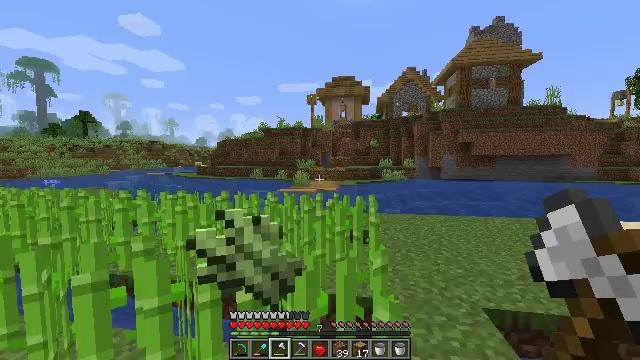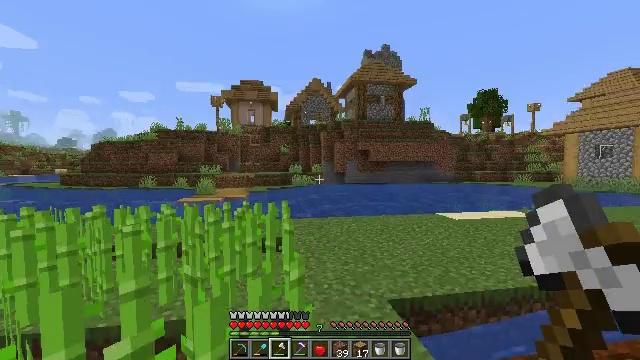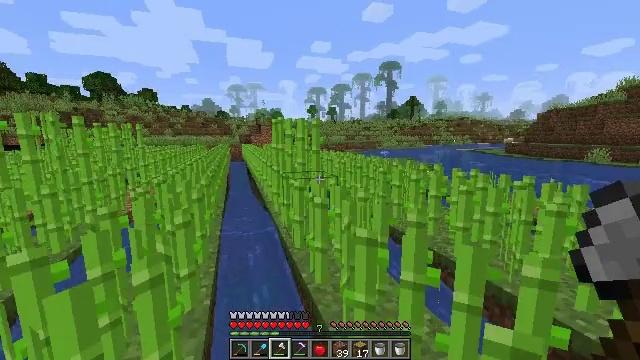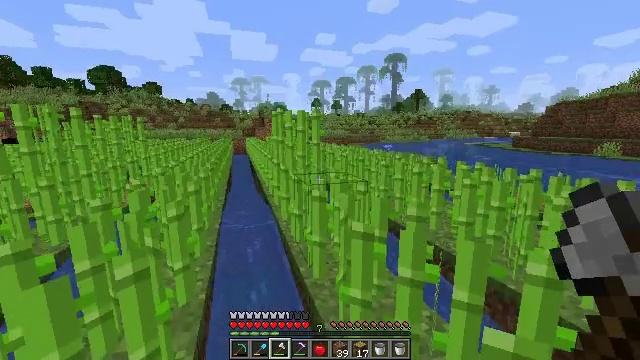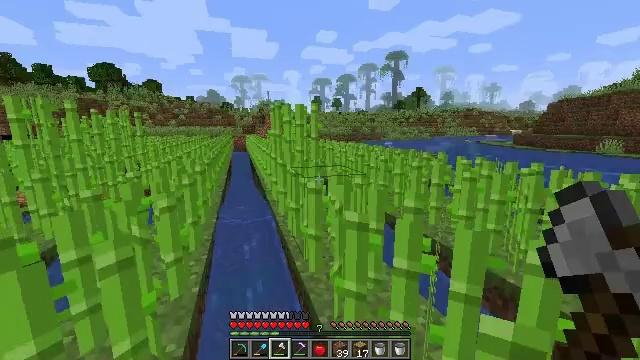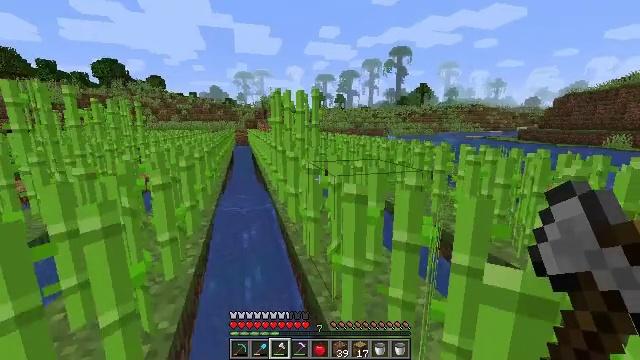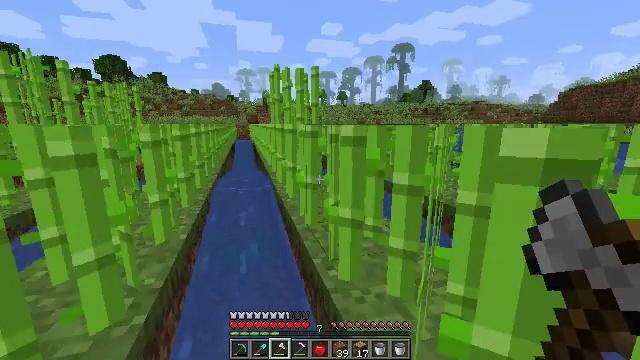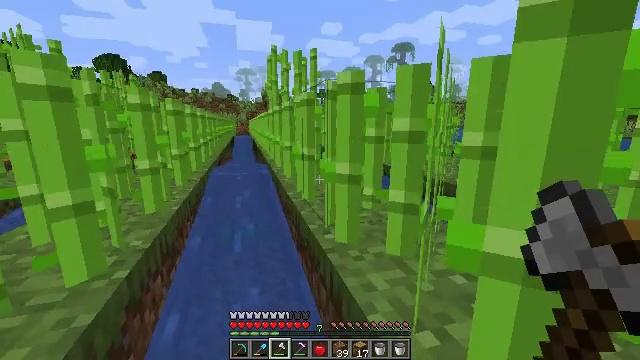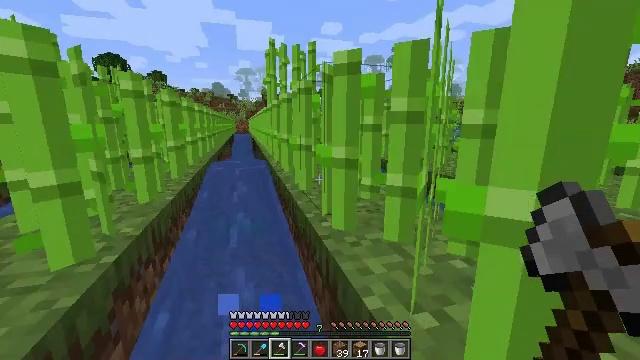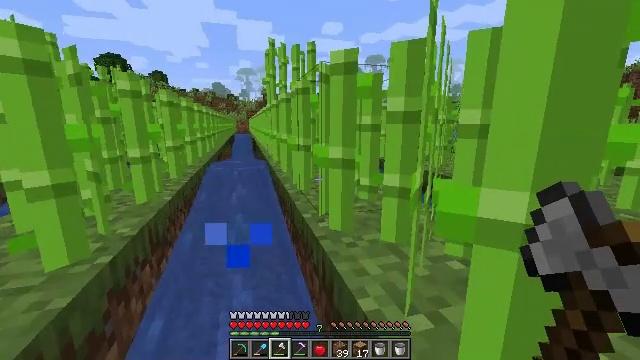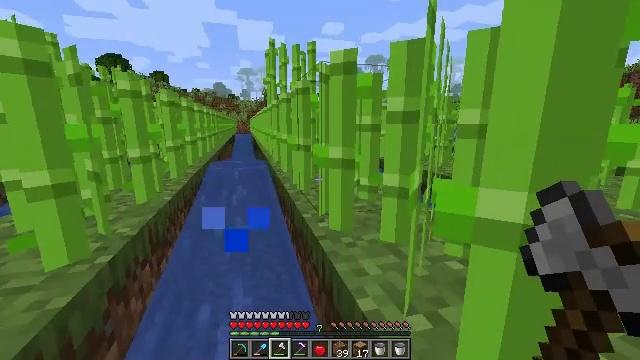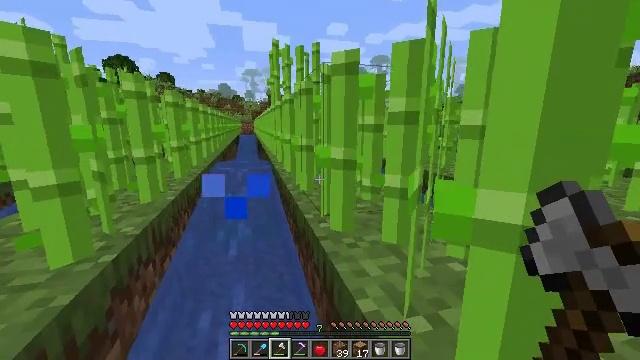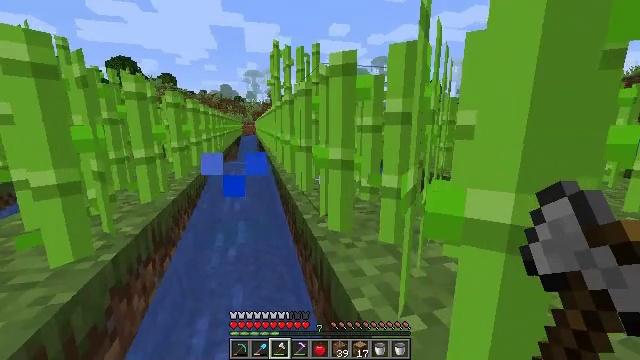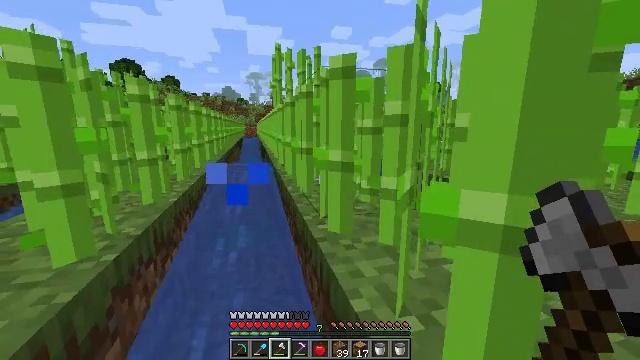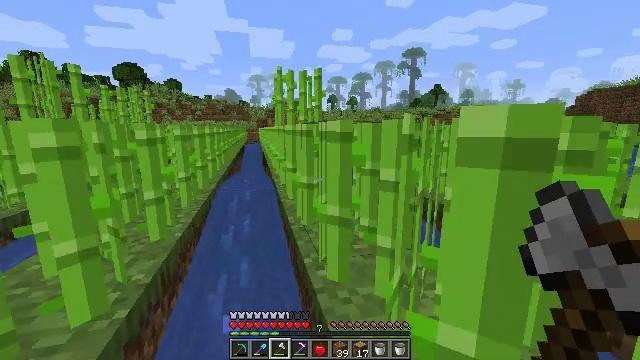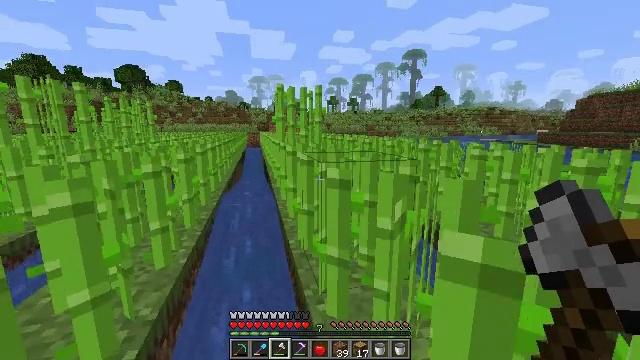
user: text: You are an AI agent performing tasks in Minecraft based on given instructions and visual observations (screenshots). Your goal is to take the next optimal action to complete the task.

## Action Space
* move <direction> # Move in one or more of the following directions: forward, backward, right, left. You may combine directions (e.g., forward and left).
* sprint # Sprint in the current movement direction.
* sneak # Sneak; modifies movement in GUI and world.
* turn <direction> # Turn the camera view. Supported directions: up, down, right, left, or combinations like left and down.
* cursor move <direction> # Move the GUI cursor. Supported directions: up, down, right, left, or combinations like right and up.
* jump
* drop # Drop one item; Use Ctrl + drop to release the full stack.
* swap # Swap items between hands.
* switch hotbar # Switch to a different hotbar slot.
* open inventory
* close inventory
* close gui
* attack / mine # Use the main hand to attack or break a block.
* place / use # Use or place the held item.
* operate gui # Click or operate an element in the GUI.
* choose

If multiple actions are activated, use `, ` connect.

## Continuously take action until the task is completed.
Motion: motion action
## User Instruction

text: Mine the sugar cane near rivers.
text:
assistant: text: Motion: move forward
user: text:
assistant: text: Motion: move forward, turn left and down
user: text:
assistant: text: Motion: turn down
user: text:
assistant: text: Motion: no_op
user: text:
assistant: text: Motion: no_op
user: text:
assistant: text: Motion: no_op
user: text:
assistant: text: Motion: no_op
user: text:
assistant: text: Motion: no_op
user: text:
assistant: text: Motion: no_op
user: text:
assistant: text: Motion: no_op
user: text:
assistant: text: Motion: no_op
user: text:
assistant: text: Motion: no_op
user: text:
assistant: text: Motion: no_op
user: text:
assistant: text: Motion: move right, jump
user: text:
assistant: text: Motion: move right, jump
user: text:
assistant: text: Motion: move right, jump
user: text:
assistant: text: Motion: move right, jump
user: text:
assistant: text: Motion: move right, jump
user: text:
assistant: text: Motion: move right, jump
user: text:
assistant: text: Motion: move forward and move right, turn left, jump
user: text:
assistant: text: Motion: move forward and move right, turn left
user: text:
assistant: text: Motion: move forward and move right, turn left
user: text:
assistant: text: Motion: move forward and move right, turn left
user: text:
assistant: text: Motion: move forward, turn left and up
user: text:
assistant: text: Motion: move forward, turn up
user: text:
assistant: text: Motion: move forward, turn up
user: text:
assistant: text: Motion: move forward
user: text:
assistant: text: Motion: move forward, turn up
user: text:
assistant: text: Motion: move forward
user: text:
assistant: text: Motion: move forward